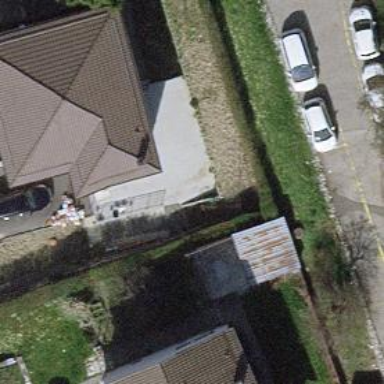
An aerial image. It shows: Detached building with hipped roof shape.